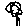
Label: flower